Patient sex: M
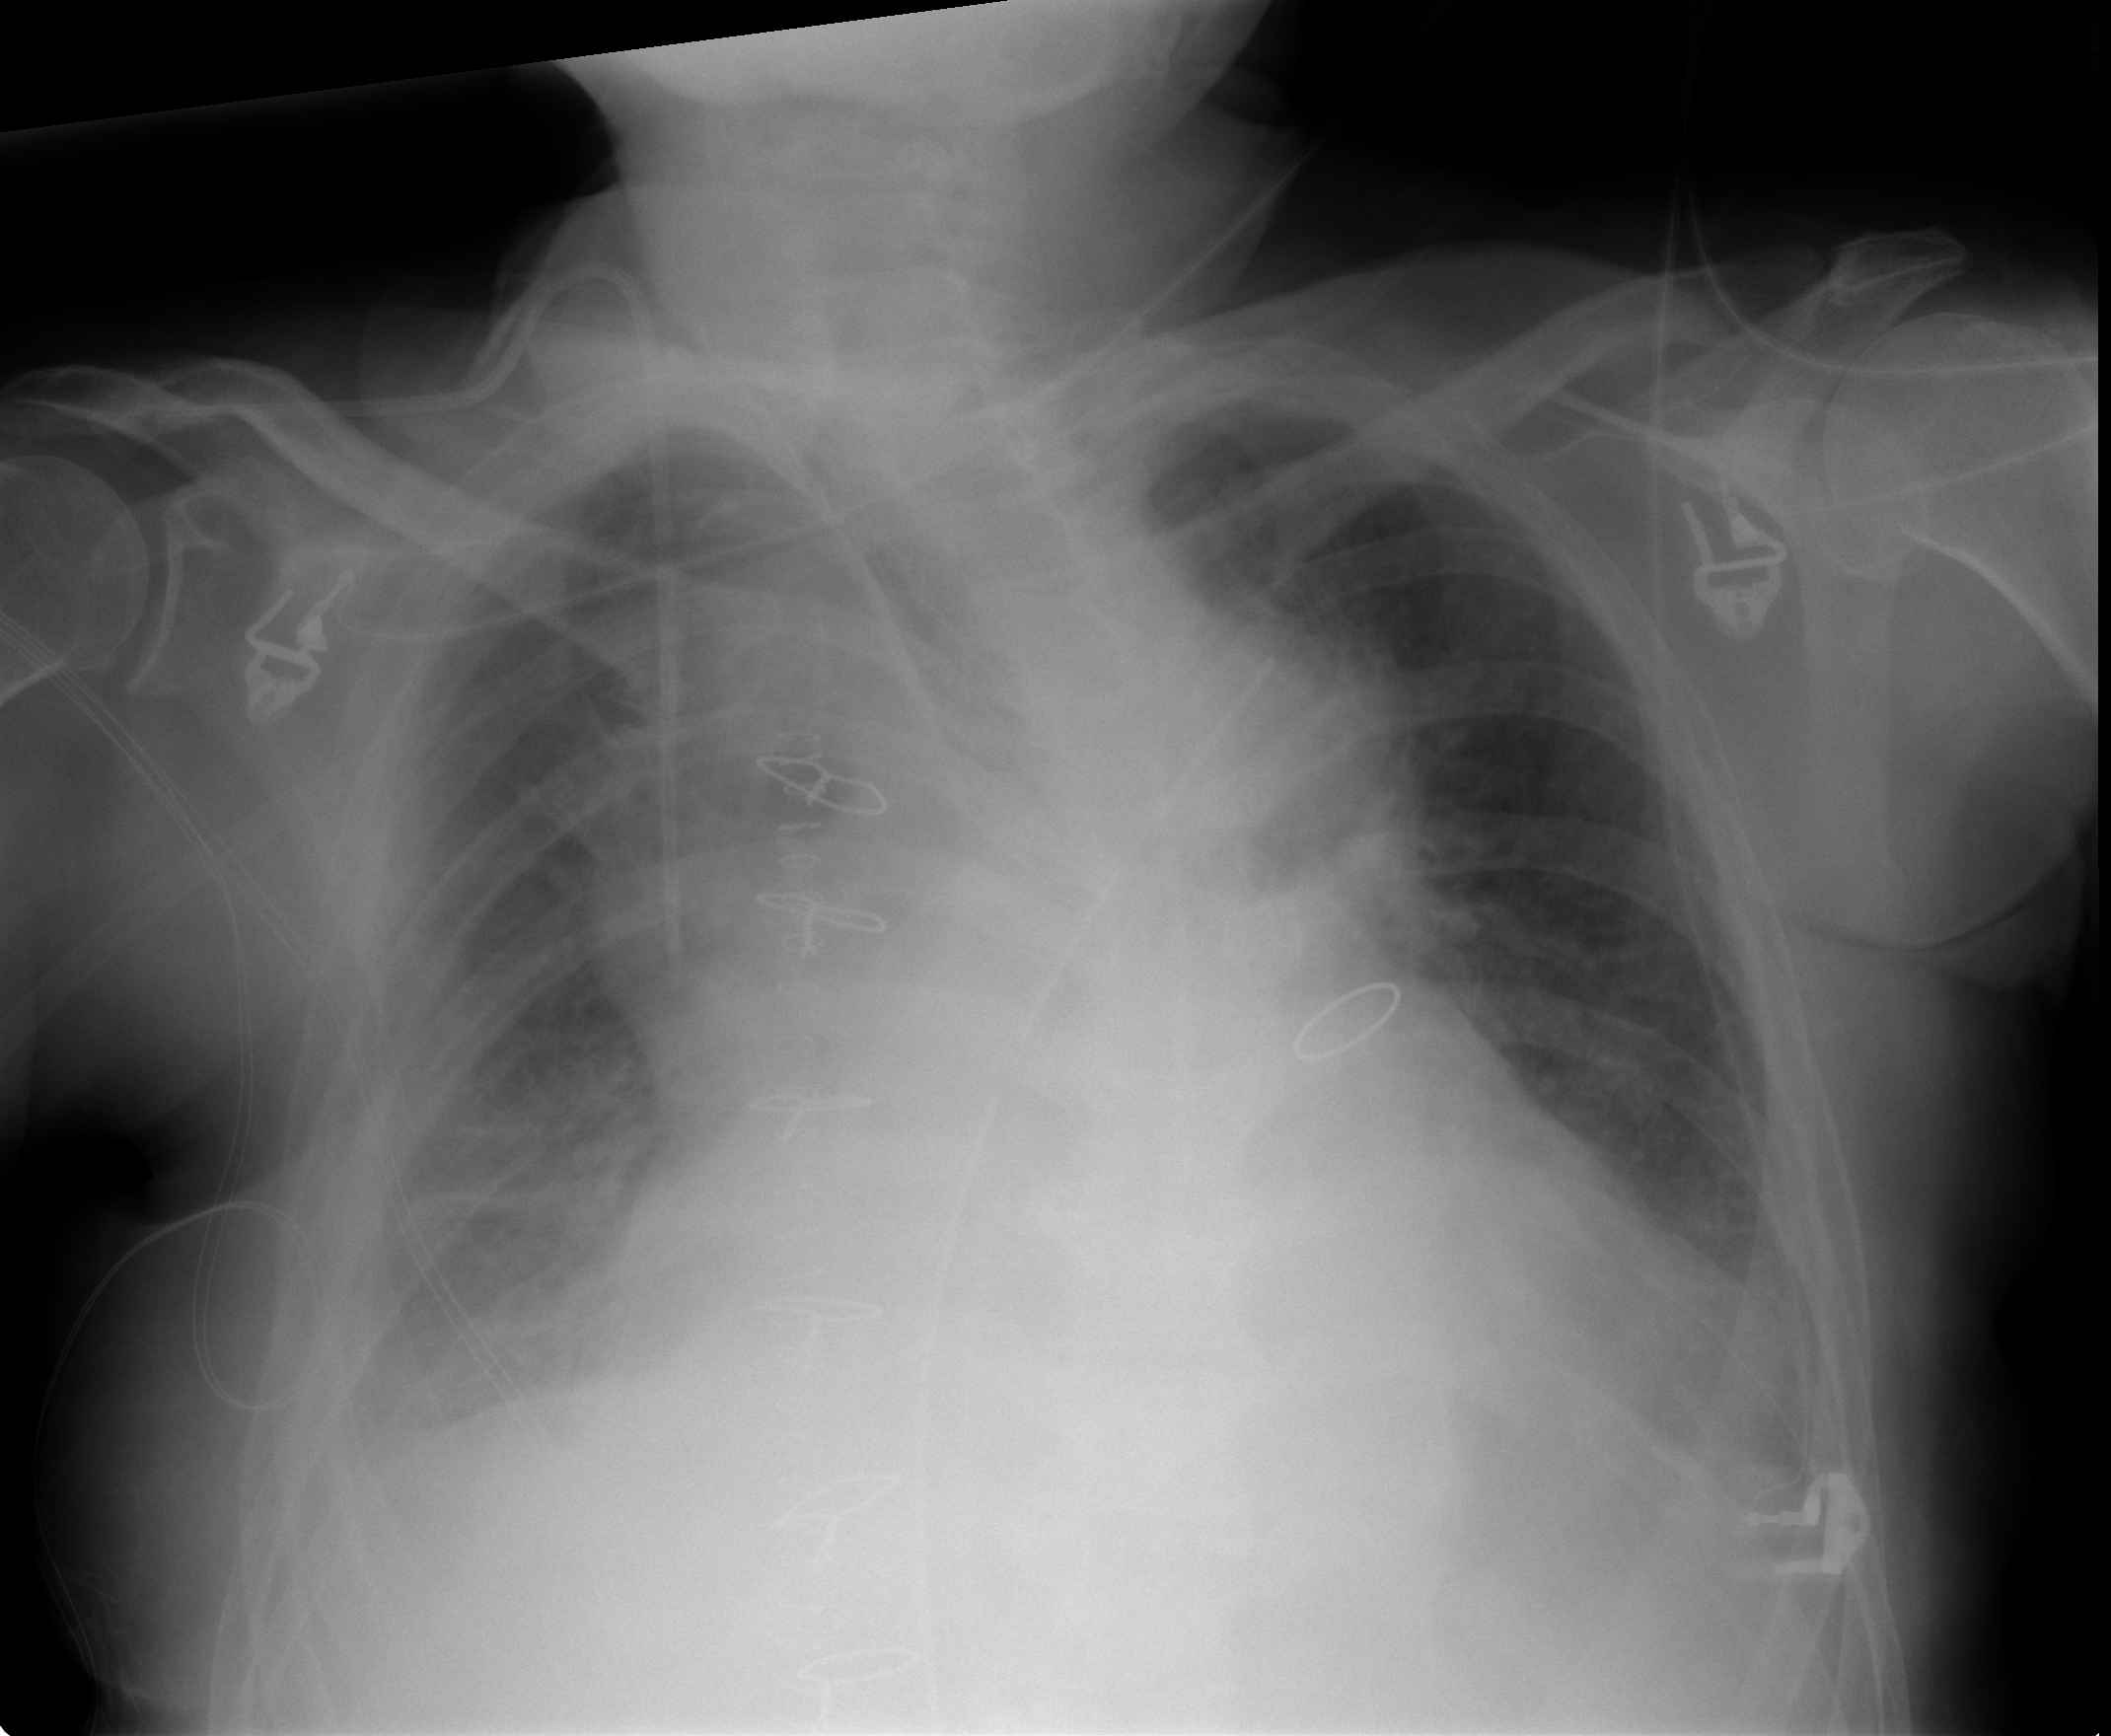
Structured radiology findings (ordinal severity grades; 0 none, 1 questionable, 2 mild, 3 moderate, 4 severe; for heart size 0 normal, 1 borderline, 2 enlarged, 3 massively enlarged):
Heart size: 2
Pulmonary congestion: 1
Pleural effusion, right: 2
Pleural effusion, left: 2
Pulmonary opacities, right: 0
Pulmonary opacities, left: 1
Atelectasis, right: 2
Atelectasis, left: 2